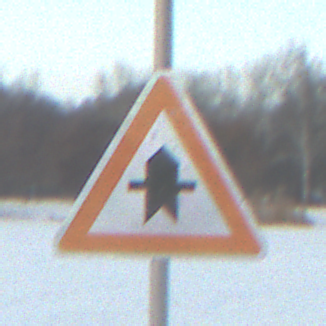
Verkehrszeichen: Vorfahrt
Umgebung: Outdoor, Nature
Tageszeit: SunriseSunset
Wetter: PartlyCloudy
Licht: Natural
Jahreszeit: NotSpecified
Kontrast: LowContrast